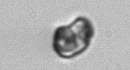
Label: Dinophyceae